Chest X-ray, AP view. Patient: 44 years old, sex M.
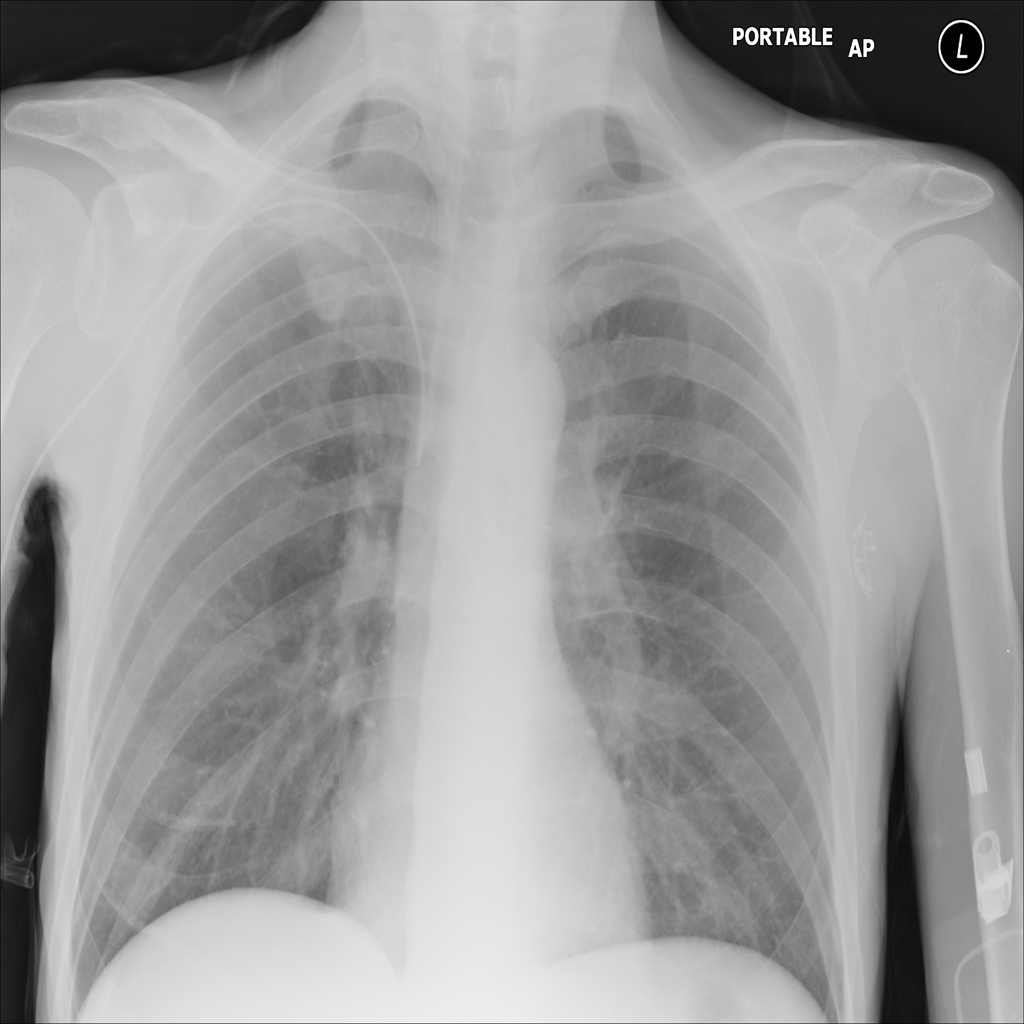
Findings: No Finding